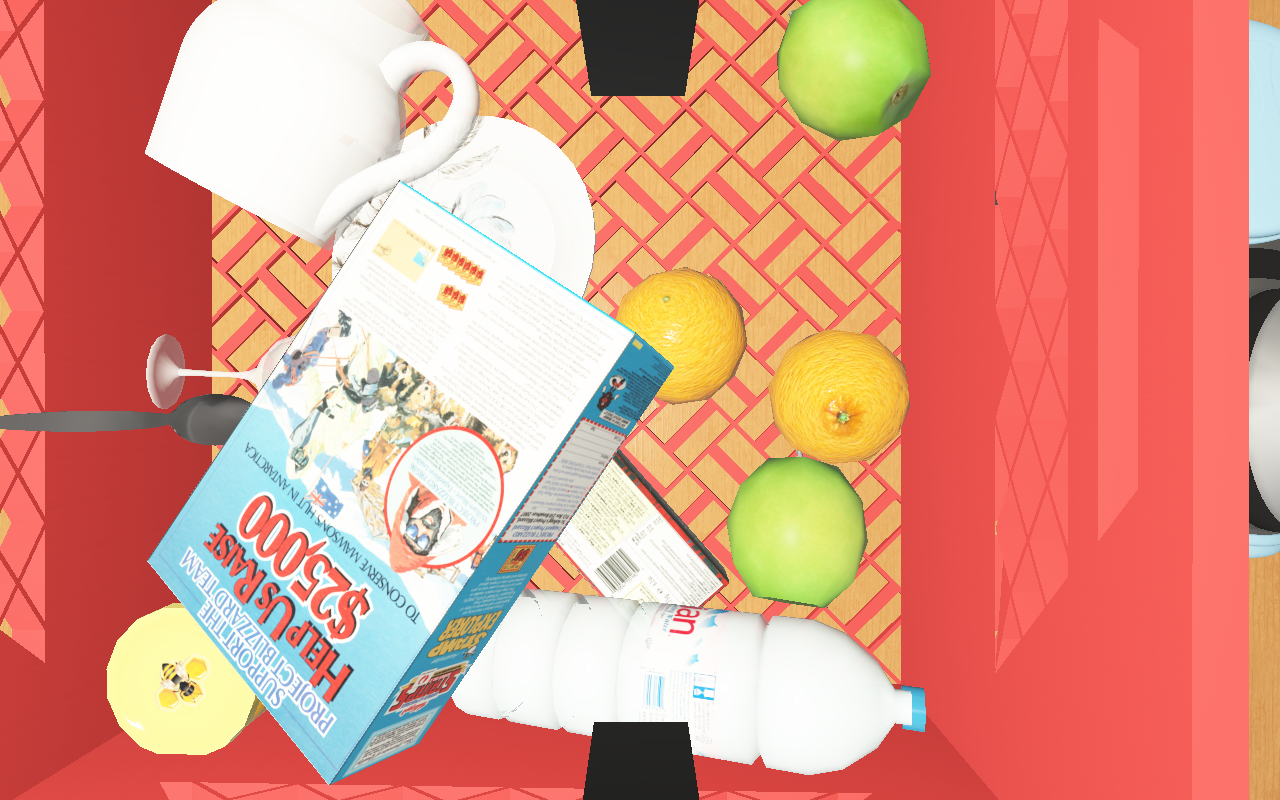
Objects in the scene:
carafe
water bottle
apple
apple
orange
orange
honey jar
jam jar
cereal box
cereal box